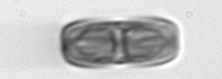
Label: Ephemera